Question: What is the reading of this measurement?
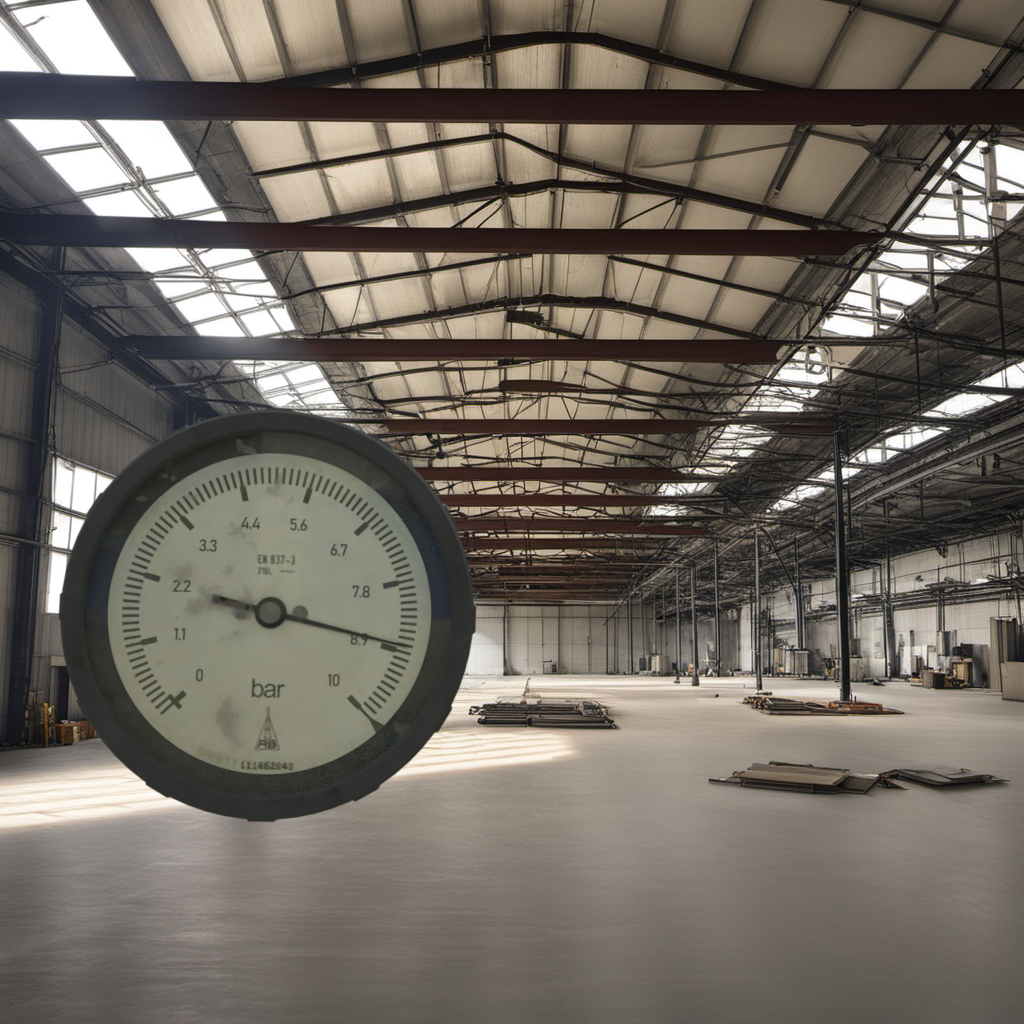
Answer: The result is 8.74
Question: What is the range of this measurement?
Answer: The range is from 0 to 10
Question: What is the minimum and maximum value range of this measurement?
Answer: The minimum value is 0 and the maximum value is 10